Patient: sex M, age 67
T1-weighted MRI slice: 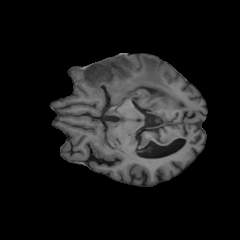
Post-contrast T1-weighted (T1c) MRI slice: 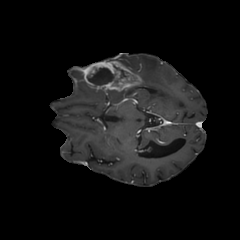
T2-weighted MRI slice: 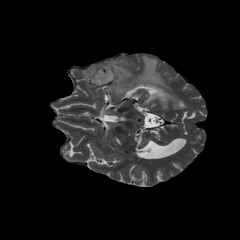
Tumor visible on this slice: yes
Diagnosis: Glioblastoma, IDH-wildtype
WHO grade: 4